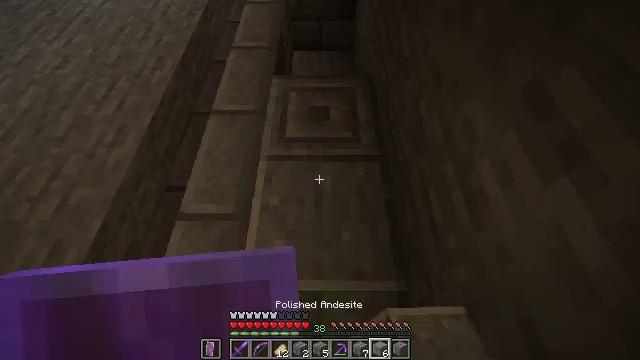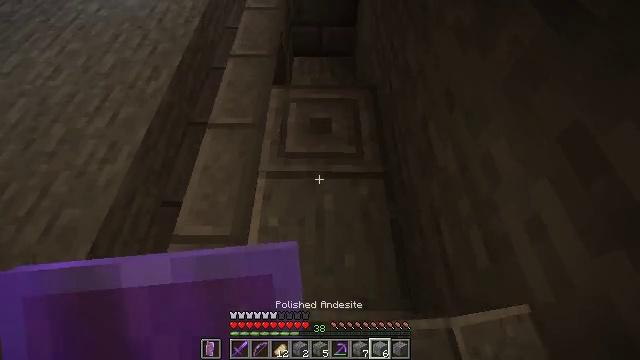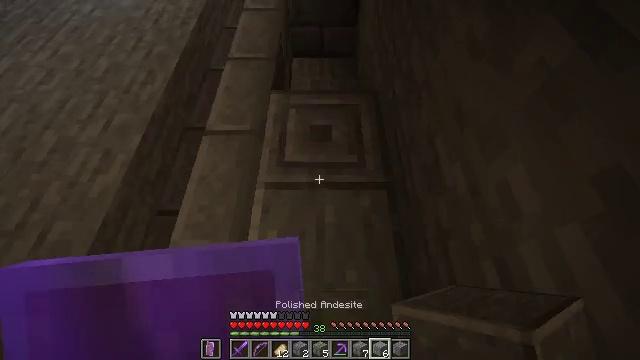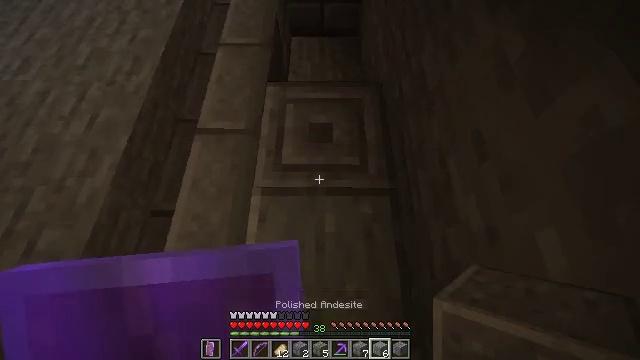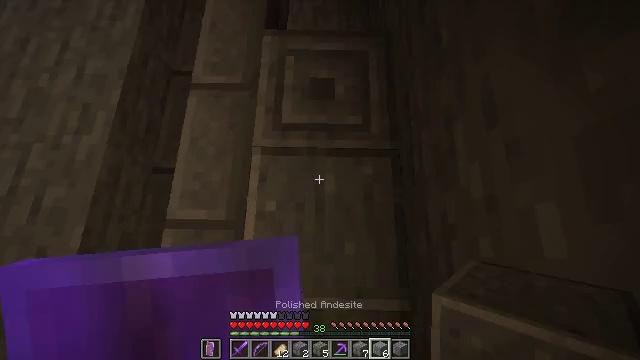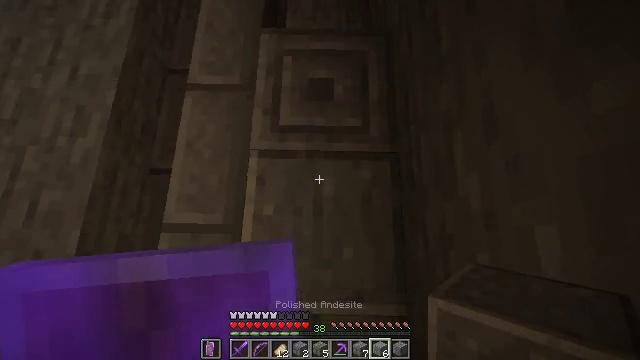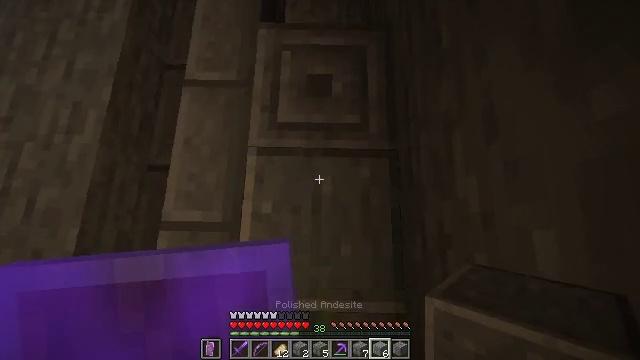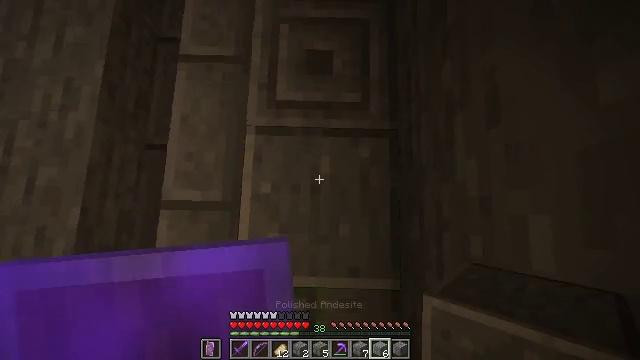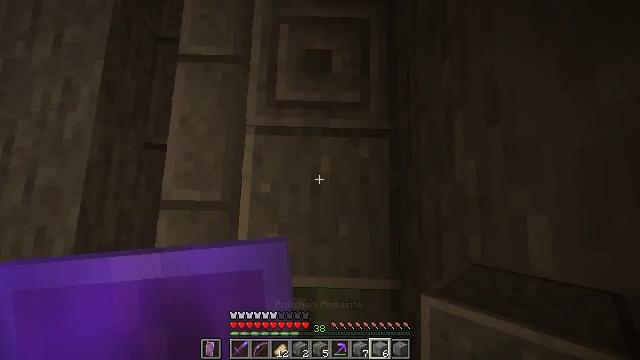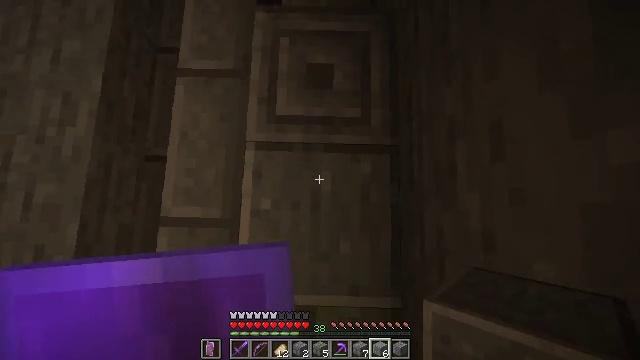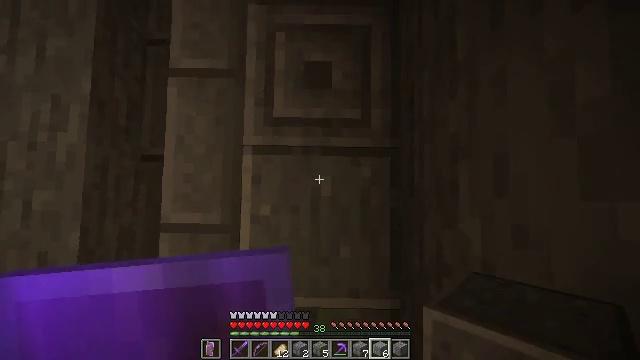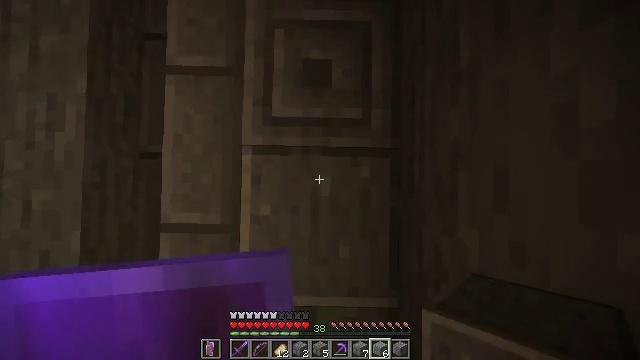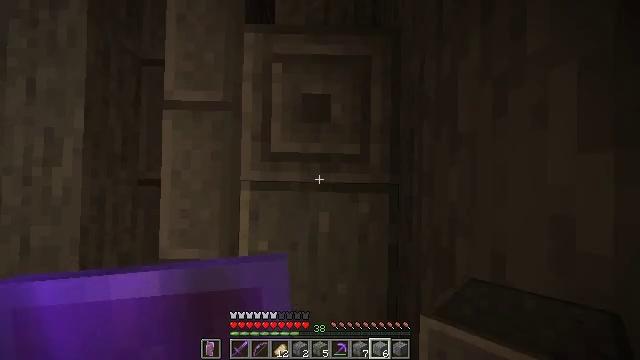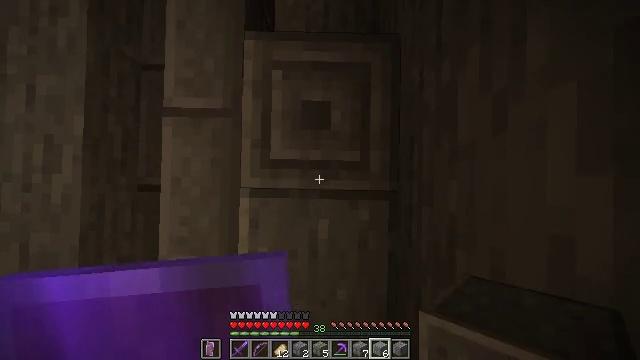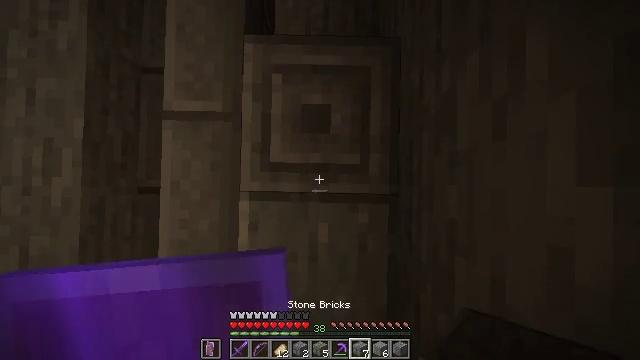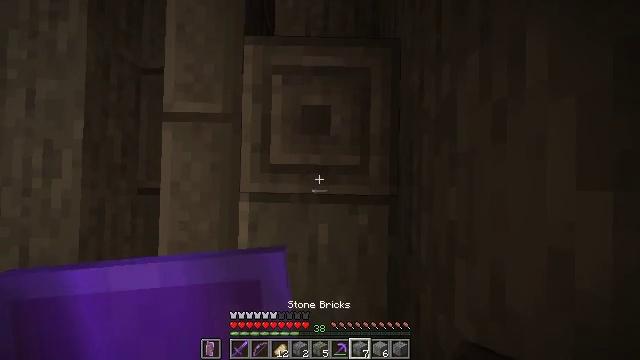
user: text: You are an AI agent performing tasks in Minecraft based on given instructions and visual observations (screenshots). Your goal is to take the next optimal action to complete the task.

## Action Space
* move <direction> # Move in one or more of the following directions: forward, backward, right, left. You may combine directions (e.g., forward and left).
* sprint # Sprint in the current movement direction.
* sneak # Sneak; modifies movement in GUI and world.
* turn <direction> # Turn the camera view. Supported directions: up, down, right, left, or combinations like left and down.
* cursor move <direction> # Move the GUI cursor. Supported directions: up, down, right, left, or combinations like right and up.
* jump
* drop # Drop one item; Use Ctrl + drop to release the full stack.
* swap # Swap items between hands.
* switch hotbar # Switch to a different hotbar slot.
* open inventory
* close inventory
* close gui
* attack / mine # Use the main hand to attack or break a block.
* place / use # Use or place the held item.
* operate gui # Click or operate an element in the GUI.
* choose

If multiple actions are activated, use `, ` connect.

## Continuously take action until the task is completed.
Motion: motion action
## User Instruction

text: Destroy the chiseled stone bricks block.
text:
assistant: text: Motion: move forward
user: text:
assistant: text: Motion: move forward
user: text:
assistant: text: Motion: turn down
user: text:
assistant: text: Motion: turn down
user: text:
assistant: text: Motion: turn down
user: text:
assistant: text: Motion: turn down
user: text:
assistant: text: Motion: turn down
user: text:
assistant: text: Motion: no_op
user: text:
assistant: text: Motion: move forward
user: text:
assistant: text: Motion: move forward, turn down
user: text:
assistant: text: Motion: move forward, turn down
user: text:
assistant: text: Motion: no_op
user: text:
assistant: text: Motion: no_op
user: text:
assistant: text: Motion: no_op
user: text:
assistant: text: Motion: no_op
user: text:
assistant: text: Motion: no_op
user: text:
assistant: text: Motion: no_op
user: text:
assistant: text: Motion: no_op
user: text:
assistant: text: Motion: no_op
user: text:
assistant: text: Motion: no_op
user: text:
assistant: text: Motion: no_op
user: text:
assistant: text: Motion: no_op
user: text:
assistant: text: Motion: no_op
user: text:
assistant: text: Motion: no_op
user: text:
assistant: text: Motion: no_op
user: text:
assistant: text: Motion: no_op
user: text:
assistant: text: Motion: no_op
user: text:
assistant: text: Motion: no_op
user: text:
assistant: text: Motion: no_op
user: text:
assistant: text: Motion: no_op